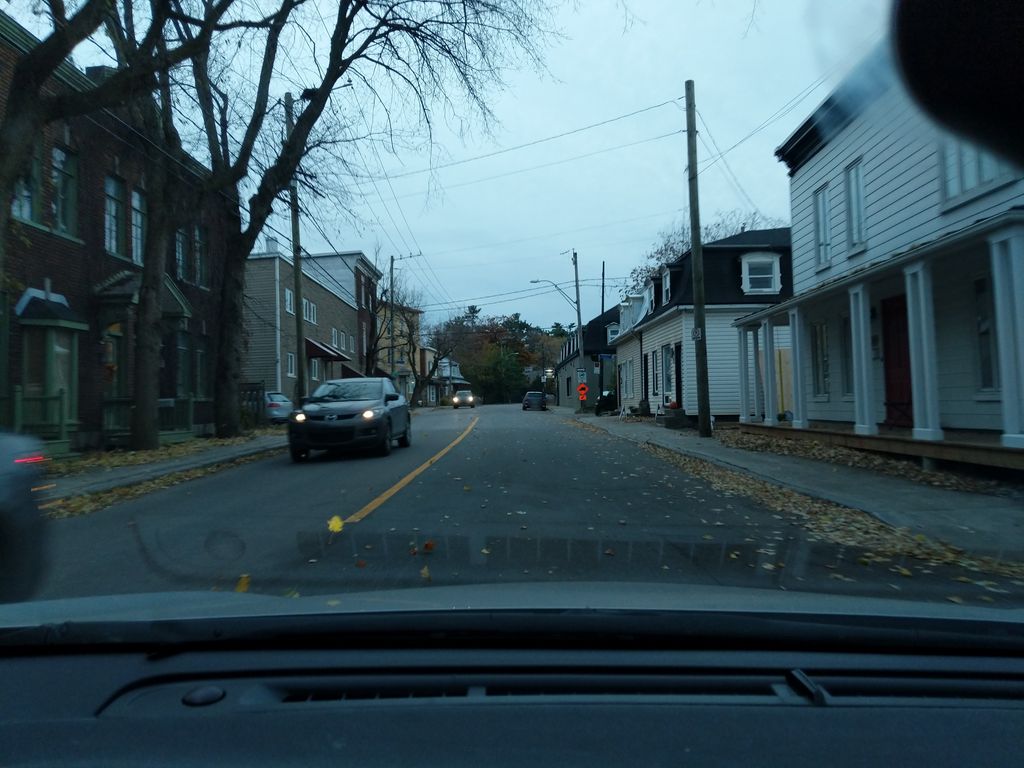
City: quebec_city